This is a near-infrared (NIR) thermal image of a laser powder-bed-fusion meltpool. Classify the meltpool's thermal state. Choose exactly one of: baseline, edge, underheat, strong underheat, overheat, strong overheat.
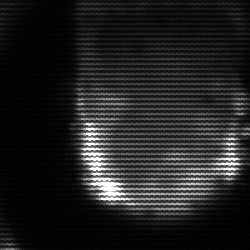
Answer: baseline